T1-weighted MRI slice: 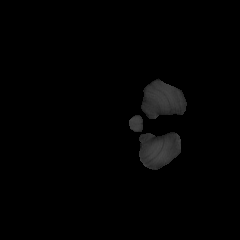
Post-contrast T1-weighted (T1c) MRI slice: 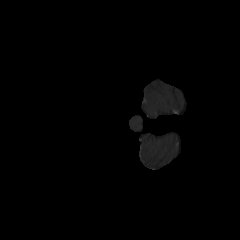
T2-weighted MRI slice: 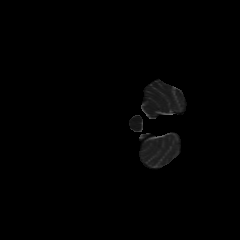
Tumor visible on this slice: no